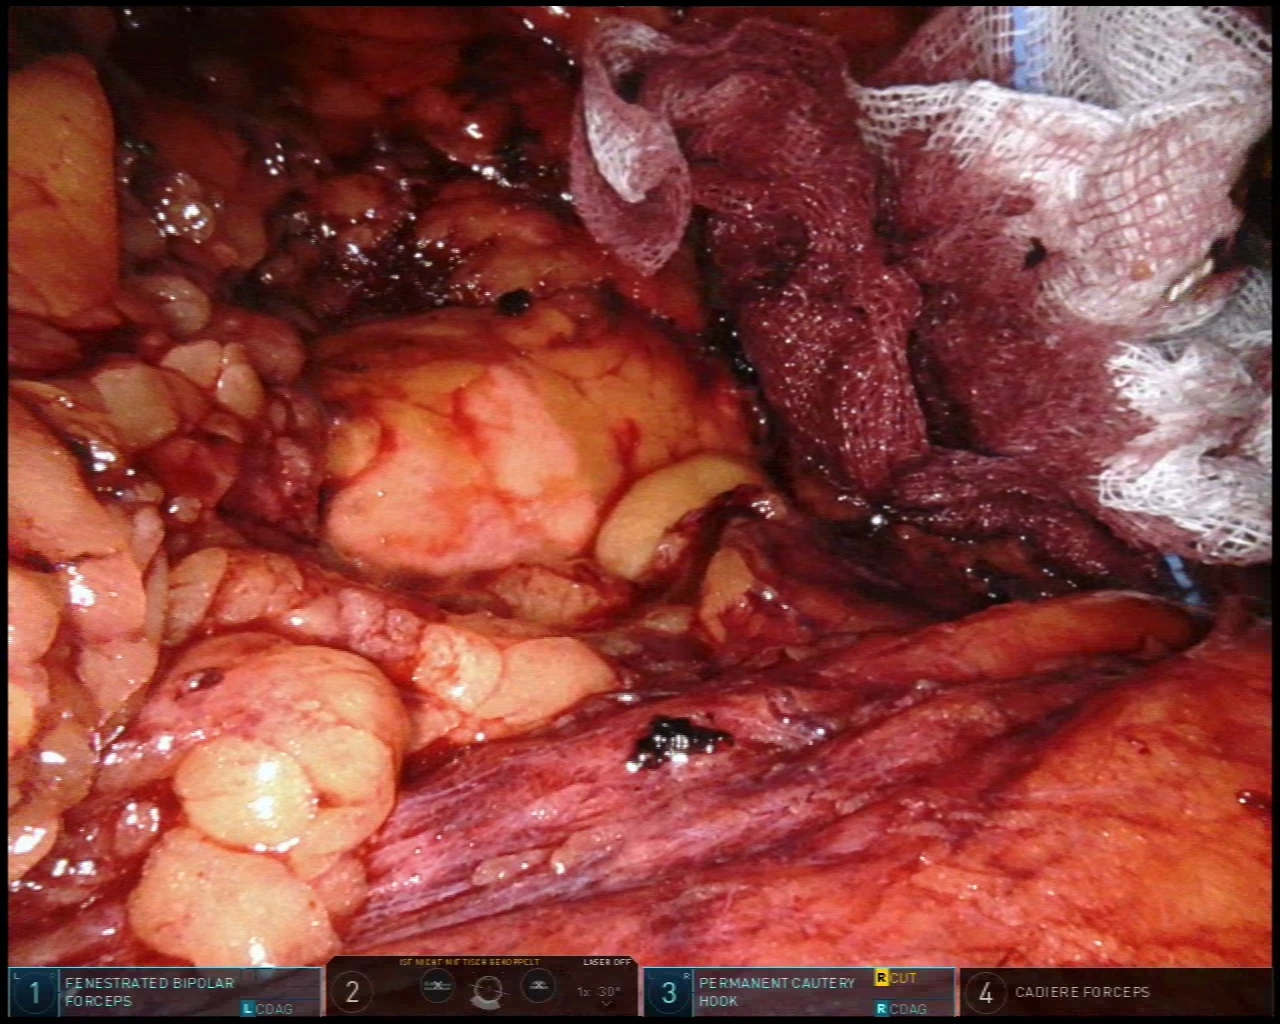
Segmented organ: pancreas
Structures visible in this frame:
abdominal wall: no
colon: no
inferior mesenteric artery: no
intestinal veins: no
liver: no
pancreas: yes
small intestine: no
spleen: no
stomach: no
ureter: no
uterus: no
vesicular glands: no